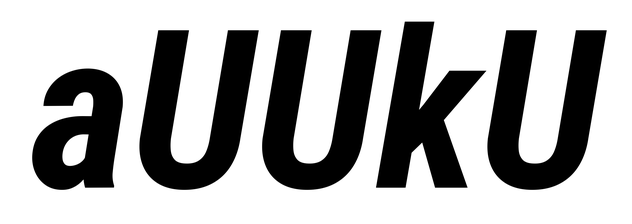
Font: Roboto-Italic_Condensed_Bold_Italic